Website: apple
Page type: store-pickup
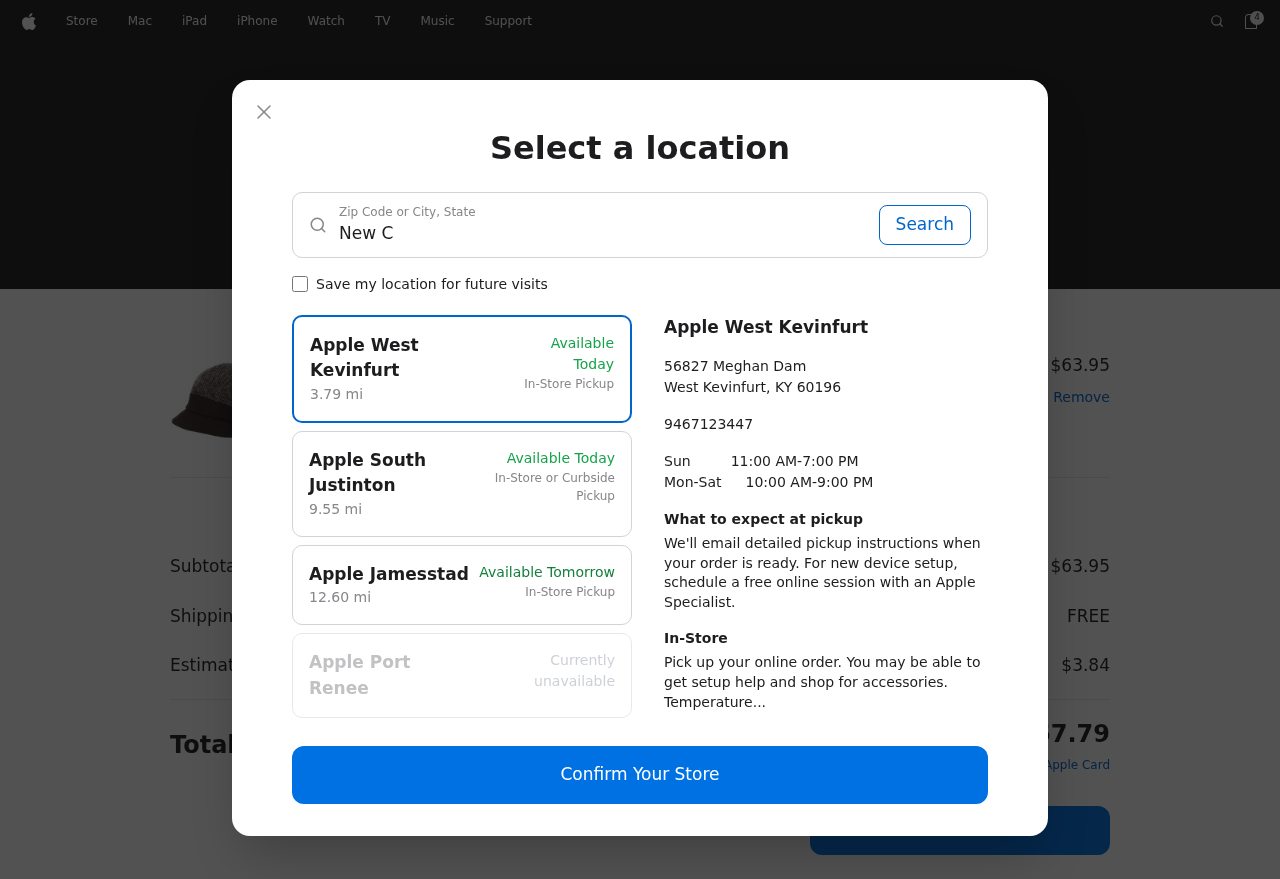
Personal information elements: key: PII_CITY_STATE
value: New Connorborough, KY
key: PII_LOCATION1_CITY
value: Apple West Kevinfurt
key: PII_LOCATION1_CITY_STATE_ZIP
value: West Kevinfurt, KY 60196
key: PII_LOCATION1_STREET
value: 56827 Meghan Dam
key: PII_LOCATION2_CITY
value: Apple South Justinton
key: PII_LOCATION3_CITY
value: Apple Jamesstad
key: PII_LOCATION4_CITY
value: Apple Port Renee
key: PII_PHONE
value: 9467123447
Product elements: key: PRODUCT1_NAME
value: Jeff & Aimy Omens Winter Bucket Gatsby Derby Hat 1921s Fedora Round Cloche Bowler Beret Fall Bow Tea
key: PRODUCT1_PRICE
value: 63.95
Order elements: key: ORDER_NUM_ITEMS
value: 4
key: ORDER_TOTAL
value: $67.79
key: ORDER_SUBTOTAL
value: $63.95
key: ORDER_SHIPPING_COST
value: FREE
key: ORDER_TAX
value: $3.84
Search elements: key: SEARCH_CITY_STATE
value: New Connorborough, KY